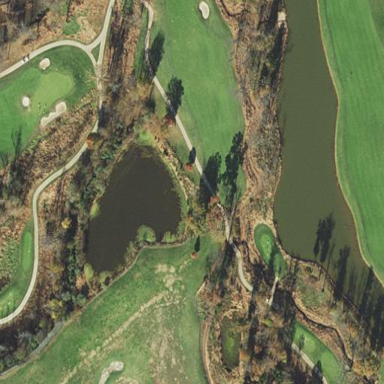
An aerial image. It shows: Area with grass used as rough in golf course.